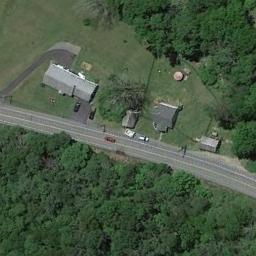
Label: freeway